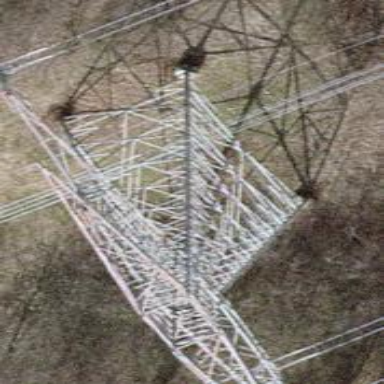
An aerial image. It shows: Towering power structure.